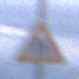
Verkehrszeichen: EinseitigVerengteFahrbahnRechts
Umgebung: Outdoor, Urban
Tageszeit: SunriseSunset
Wetter: PartlyCloudy
Licht: Natural
Jahreszeit: NotSpecified
Kontrast: LowContrast